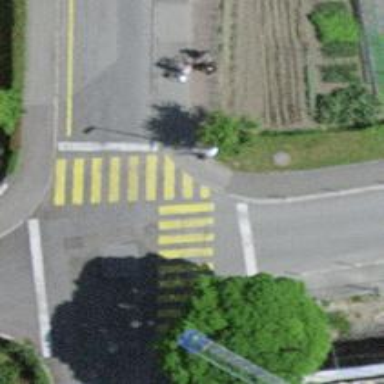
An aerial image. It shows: Marked road crossing.